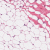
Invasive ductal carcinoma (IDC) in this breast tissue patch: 0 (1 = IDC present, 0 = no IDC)